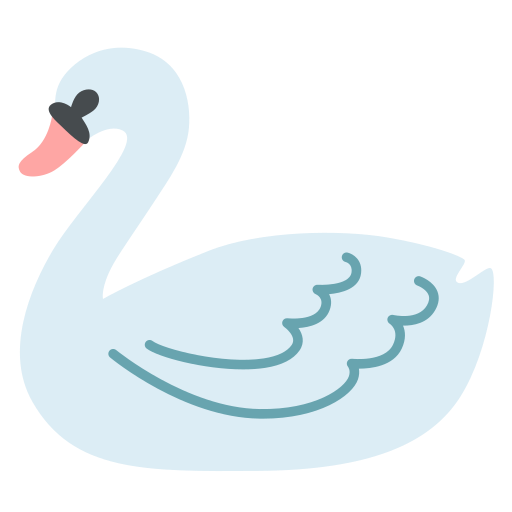
Emoji: 🦢